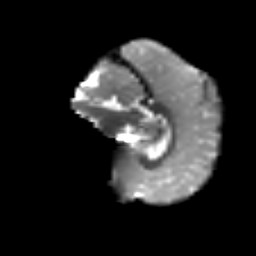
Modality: T2w
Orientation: sagittal
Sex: male
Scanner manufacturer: siemens
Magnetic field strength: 3 T
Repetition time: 5 s
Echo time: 0.071 s